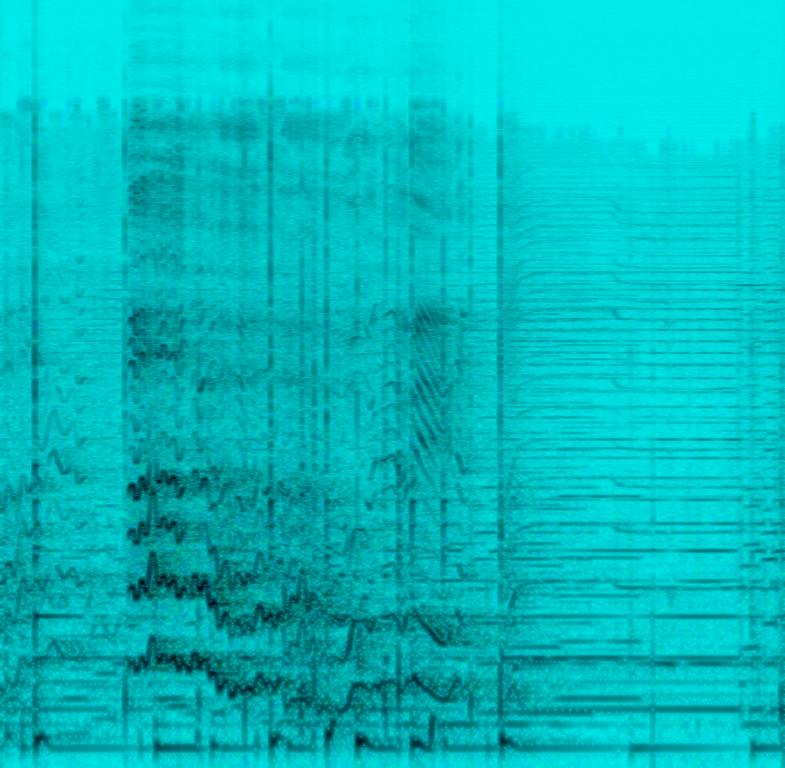
This song contains an accordion playing a fast melody along with a female voice singing her own melody with a lot of vibrato and sliding down tones. A tabla is playing a rhythm. Everybody seems  to make their own thing. So this can be considered a complex composition. This song may be playing live with people listening and sitting on the floor.